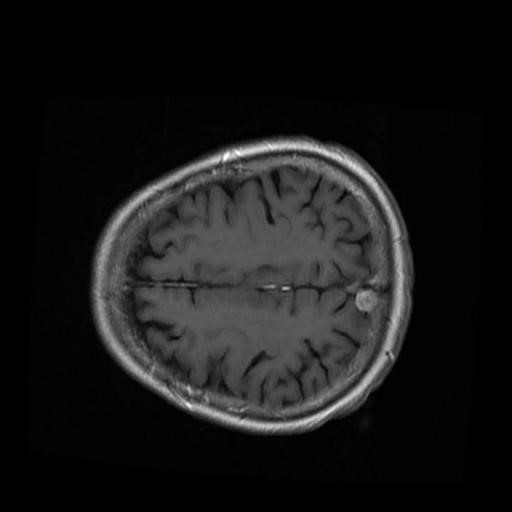
Label: brain_menin